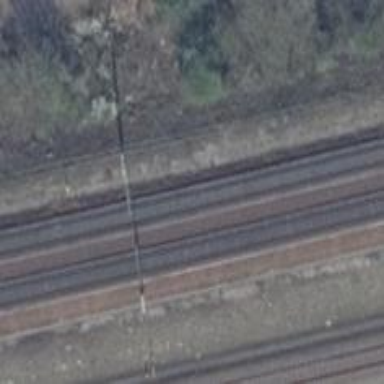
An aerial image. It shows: Railway milestone with catenary mast.